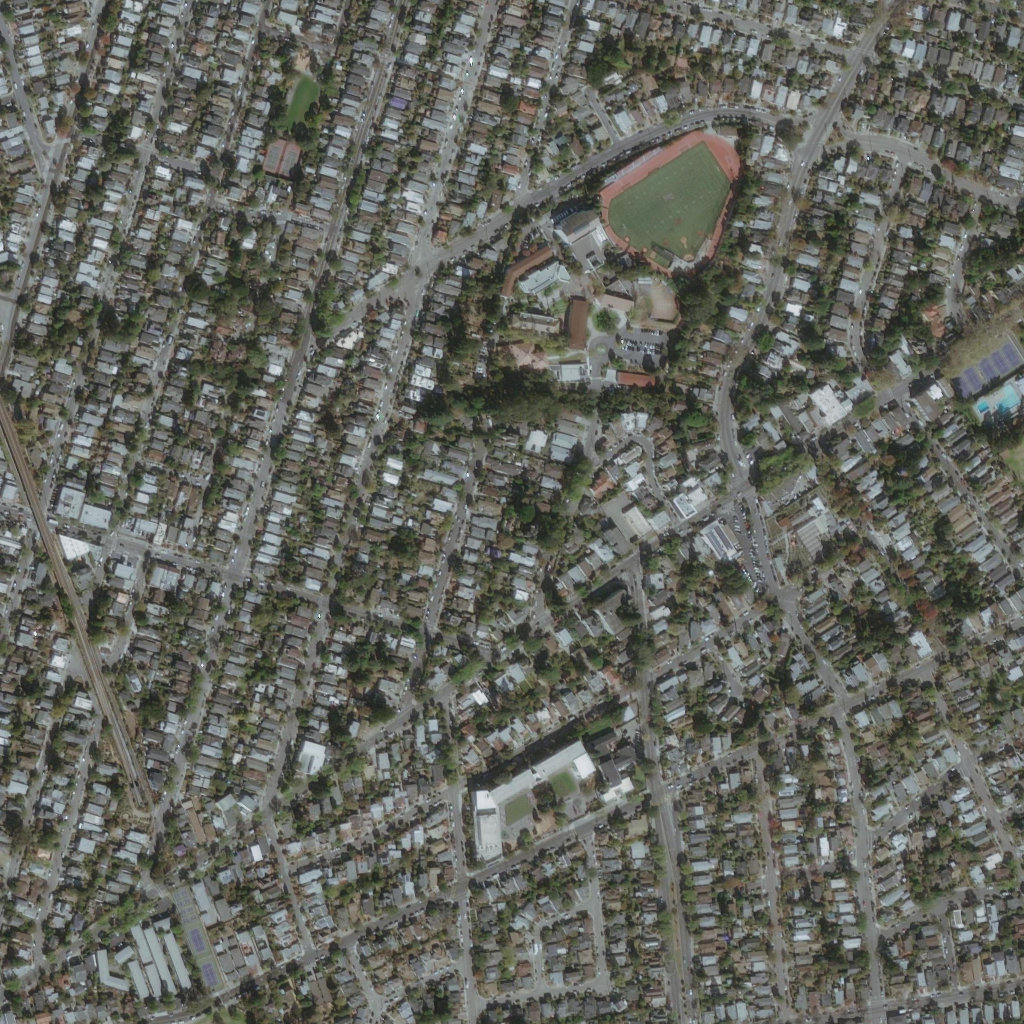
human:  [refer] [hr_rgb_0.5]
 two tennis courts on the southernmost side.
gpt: <box>[[18, 89, 21, 96, 0]]</box>

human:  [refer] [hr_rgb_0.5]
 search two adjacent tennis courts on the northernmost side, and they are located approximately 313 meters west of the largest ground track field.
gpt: <box>[[24, 13, 29, 17, 0]]</box>